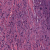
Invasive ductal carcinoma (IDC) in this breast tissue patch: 0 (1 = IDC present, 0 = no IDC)